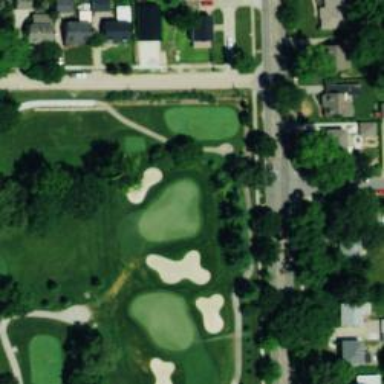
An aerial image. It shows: Golf hole.